Aerial crown-view tile of a tropical tree (Barro Colorado Island, Panama), acquired 20240716:
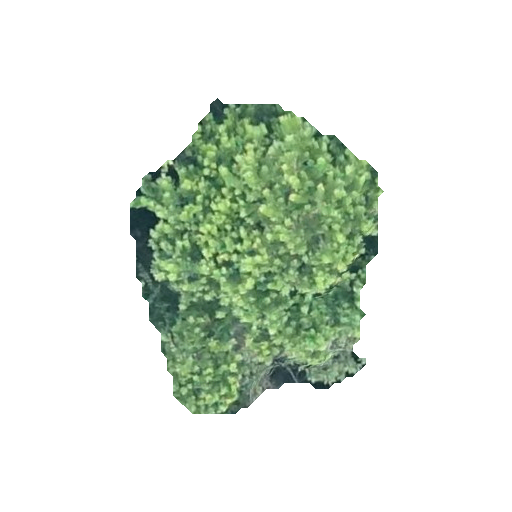
Species: Anacardium excelsum
GBIF accepted scientific name: Anacardium excelsum
Crown area: 90.868 m²